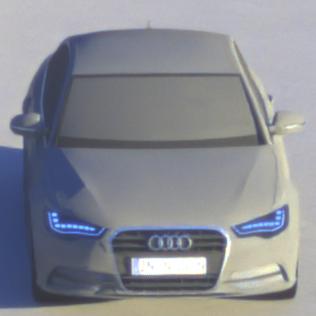
Make: Audi
Model: A6 2.0 TFSI
Detailed model: A6 (C7) Limousine
Model produced from: 2011/10
Model produced until: 2014/09
Doors: 4
Color: gray
Road condition: dry road
Daytime: sunrise or sunset
Contrast: medium contrast